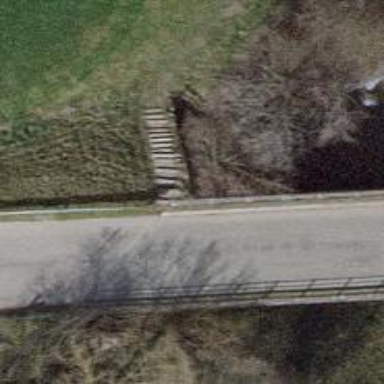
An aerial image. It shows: Path.